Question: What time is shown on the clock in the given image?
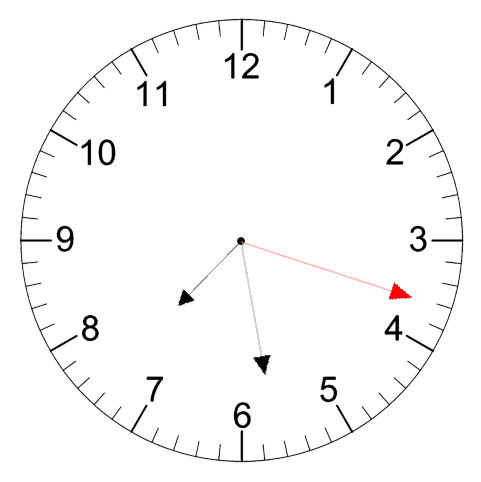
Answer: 07:28:18